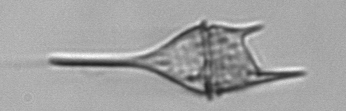
Label: Tripos_lineatus